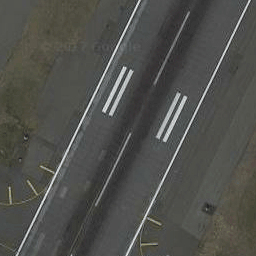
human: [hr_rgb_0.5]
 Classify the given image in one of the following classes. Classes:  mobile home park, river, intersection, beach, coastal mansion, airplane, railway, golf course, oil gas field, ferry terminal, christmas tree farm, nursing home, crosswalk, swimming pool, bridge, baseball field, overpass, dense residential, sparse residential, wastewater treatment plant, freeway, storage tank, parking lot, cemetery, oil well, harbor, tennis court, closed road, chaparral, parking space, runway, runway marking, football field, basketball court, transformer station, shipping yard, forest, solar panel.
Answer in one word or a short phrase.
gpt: runway